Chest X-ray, PA view. Patient: 25 years old, sex M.
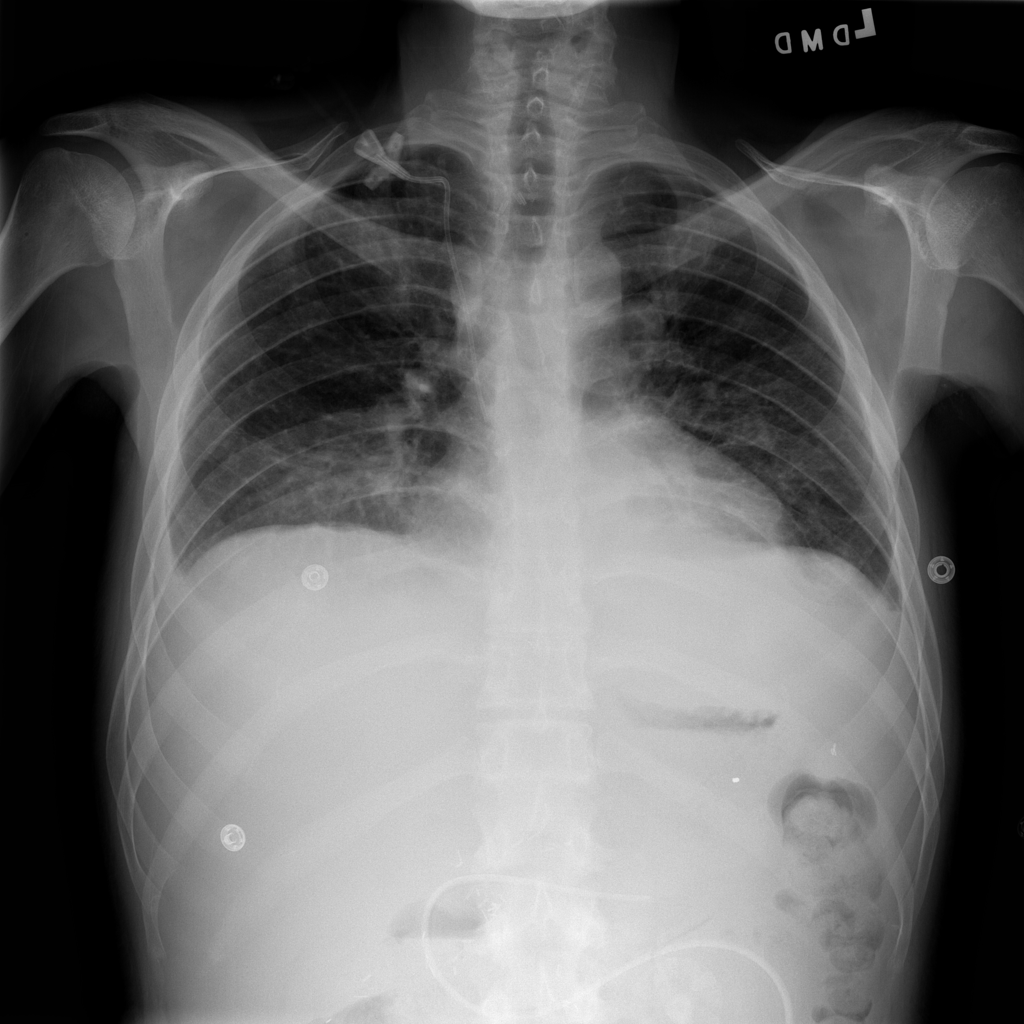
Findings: Effusion, Pleural_Thickening